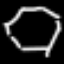
Label: octagon